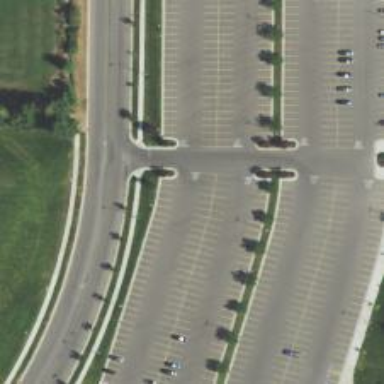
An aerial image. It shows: Parking area.